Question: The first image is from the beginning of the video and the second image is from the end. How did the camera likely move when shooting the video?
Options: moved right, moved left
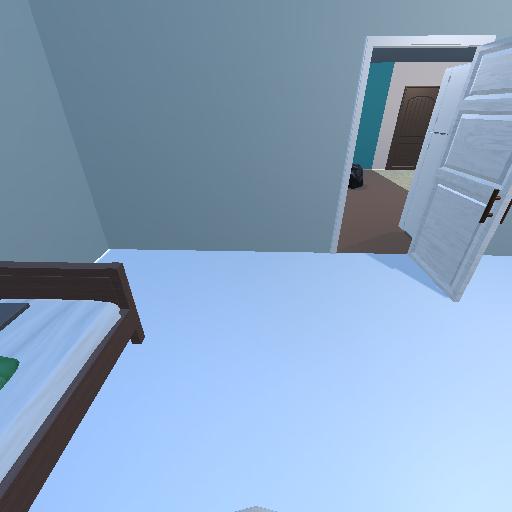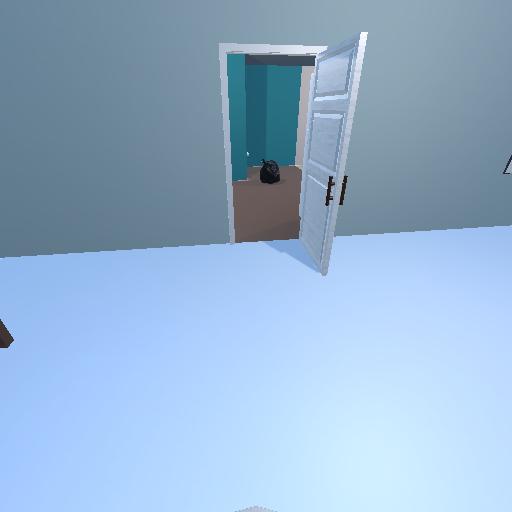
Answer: moved right